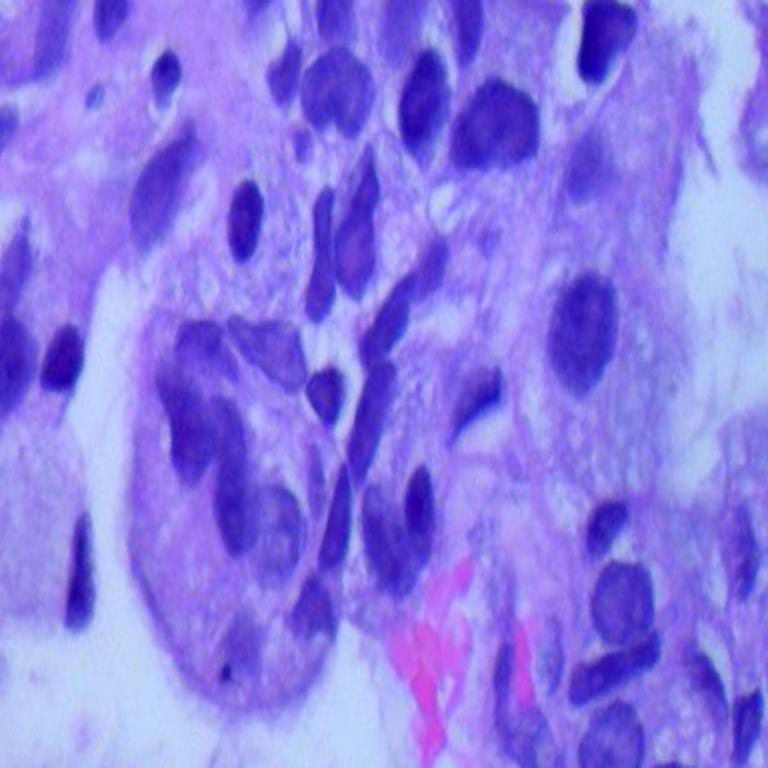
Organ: lung
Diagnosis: adenocarcinomas